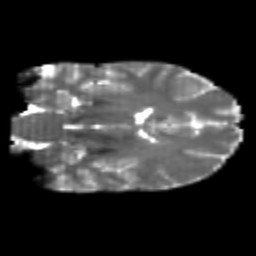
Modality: T2w
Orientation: coronal
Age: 22
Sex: female
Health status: healthy
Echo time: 0.074 s